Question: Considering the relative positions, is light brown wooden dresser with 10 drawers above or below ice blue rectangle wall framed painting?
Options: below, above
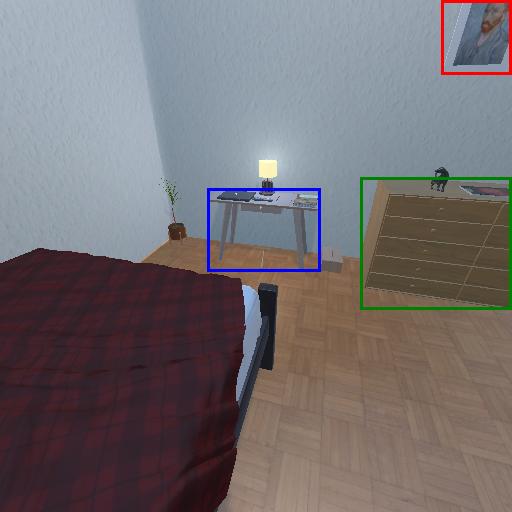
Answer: below